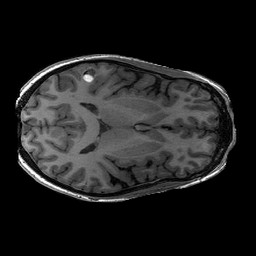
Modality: T1w
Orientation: axial
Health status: ill
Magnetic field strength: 3 T